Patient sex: F
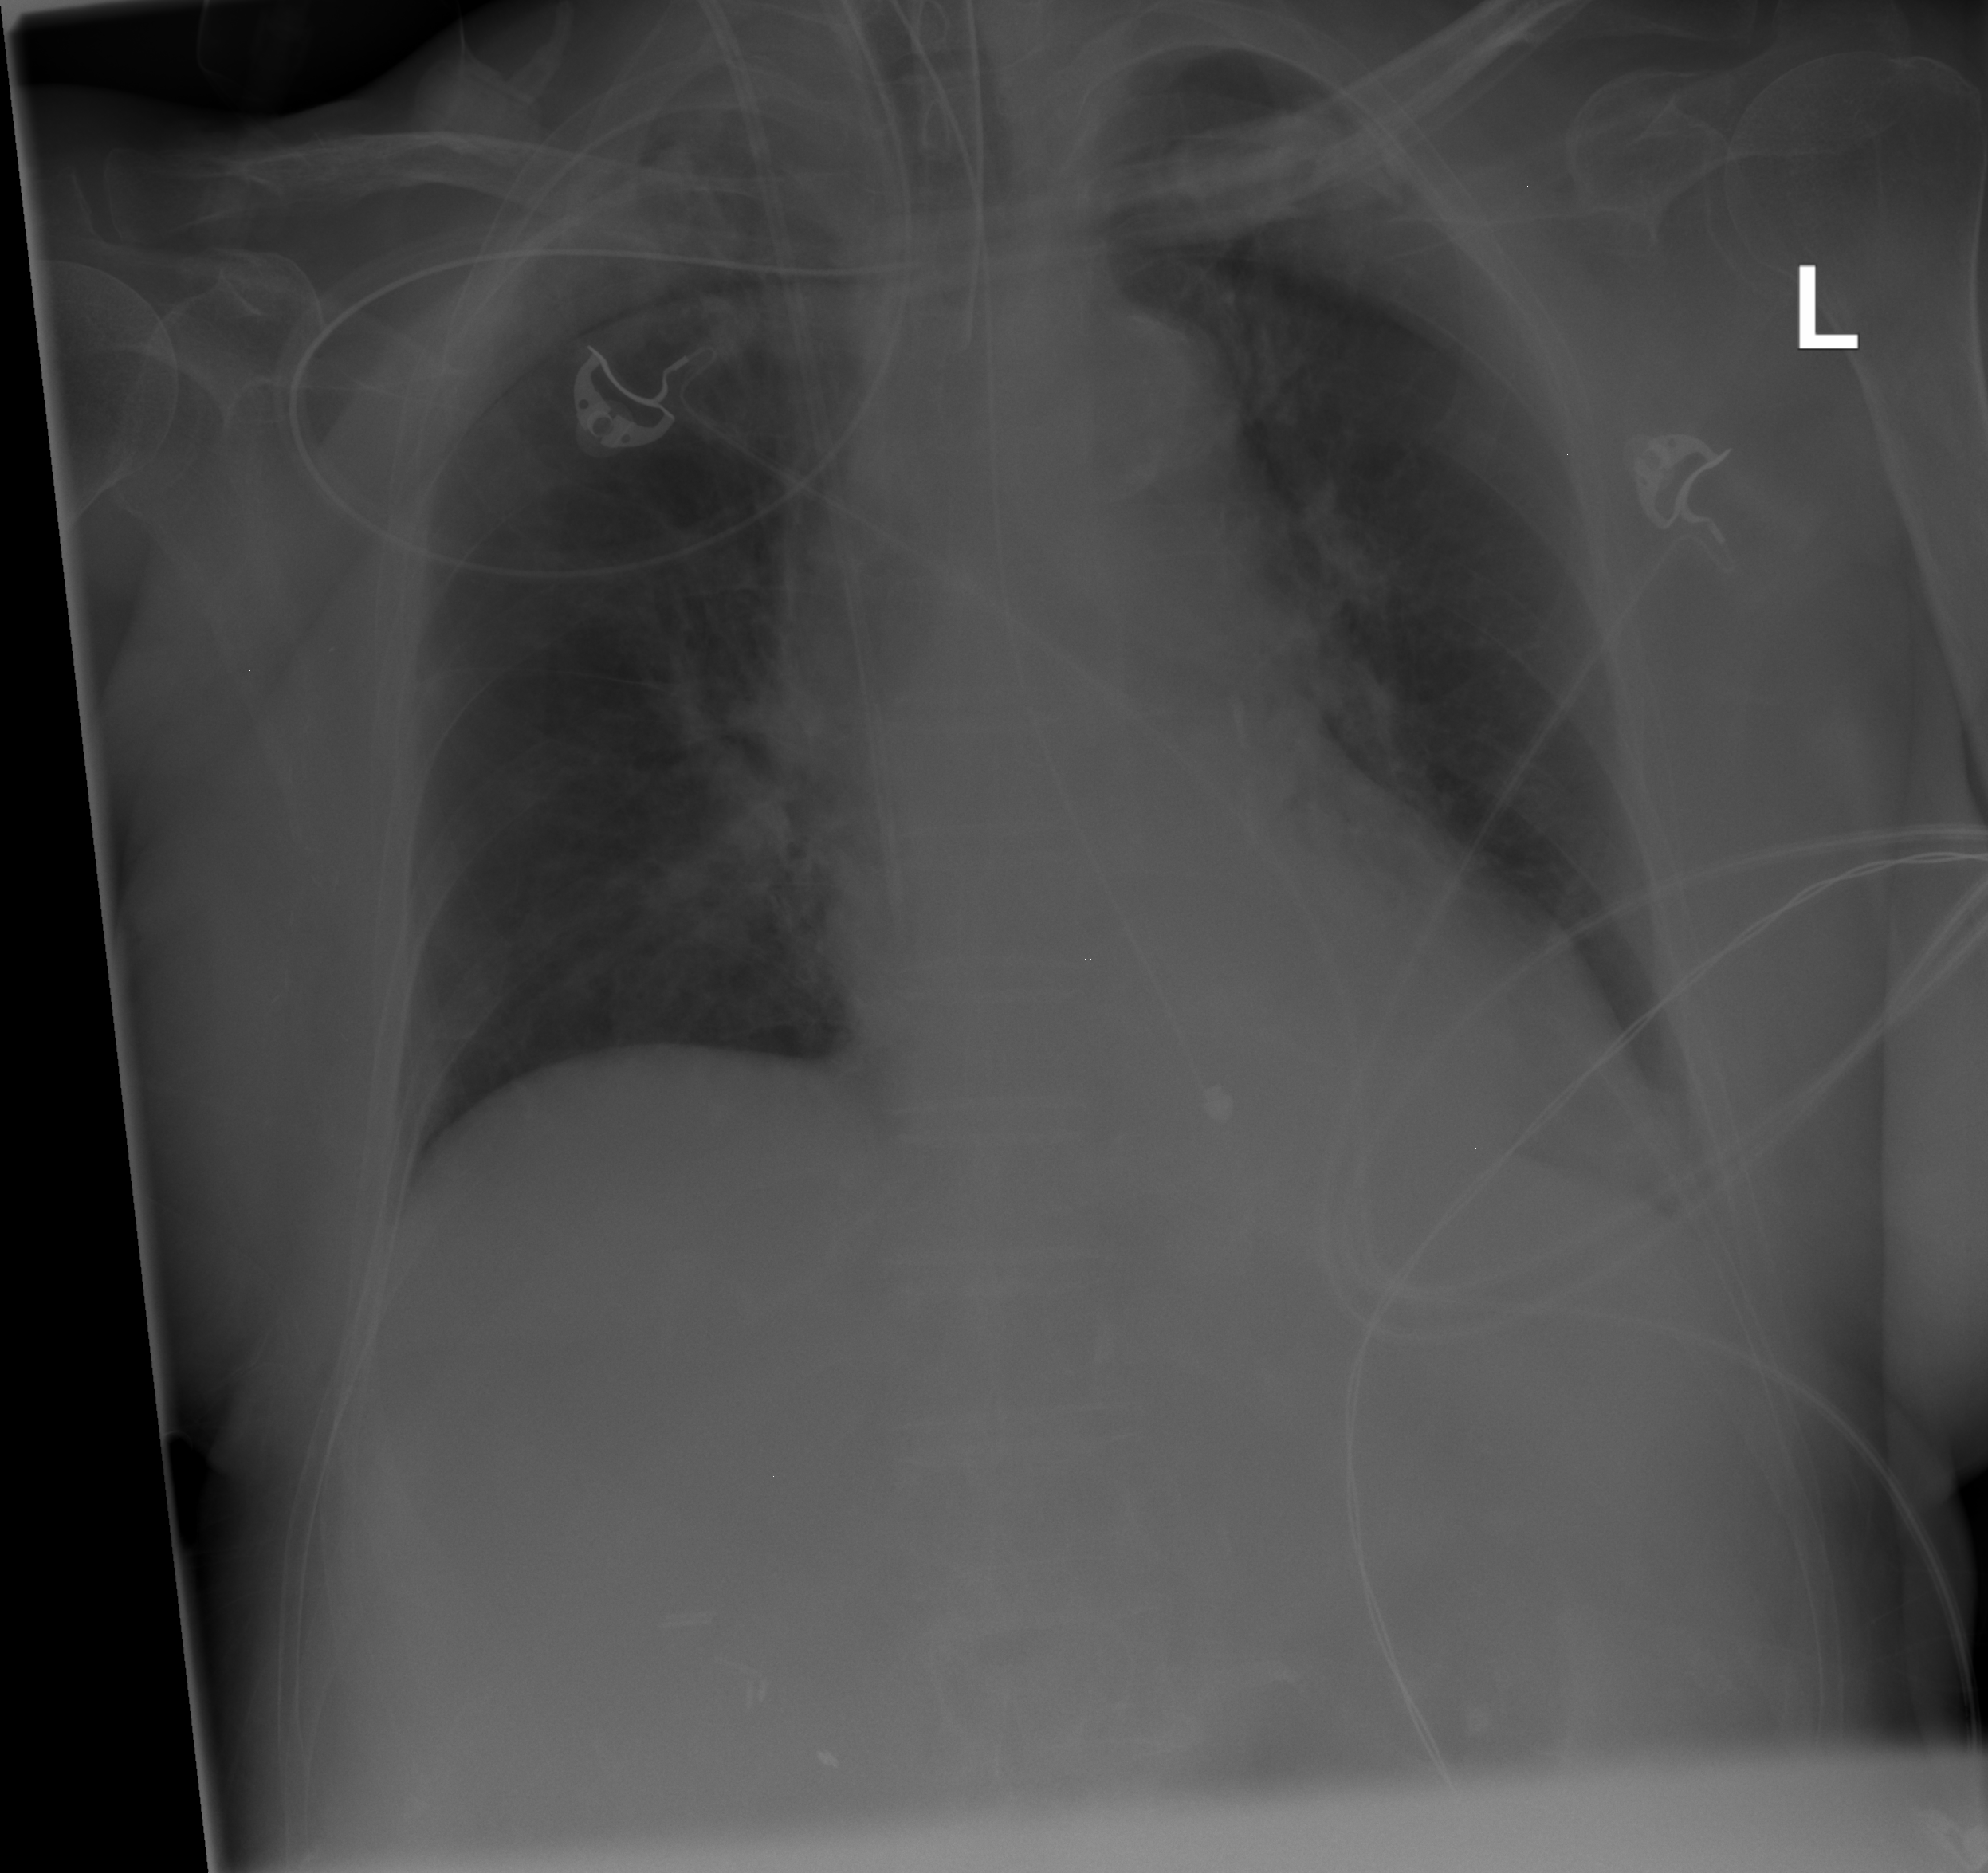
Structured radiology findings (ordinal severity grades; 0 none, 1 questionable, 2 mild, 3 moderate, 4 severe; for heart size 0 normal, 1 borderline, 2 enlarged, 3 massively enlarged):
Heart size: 2
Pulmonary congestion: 1
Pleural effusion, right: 0
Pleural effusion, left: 1
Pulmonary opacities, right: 0
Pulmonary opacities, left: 0
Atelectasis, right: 1
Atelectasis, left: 1